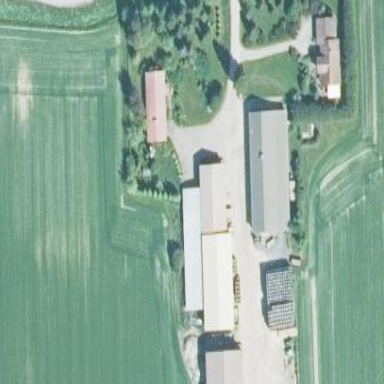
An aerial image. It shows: Farmyard area.